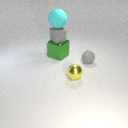
small yellow metal sphere in front of small gray rubber sphere